RGB frame:
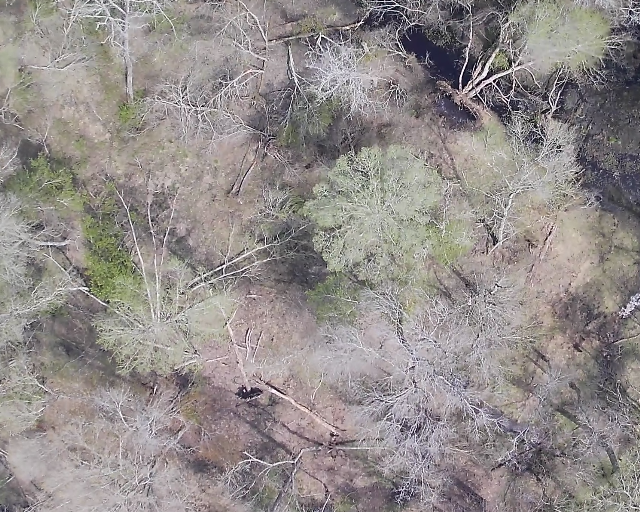
Thermal frame:
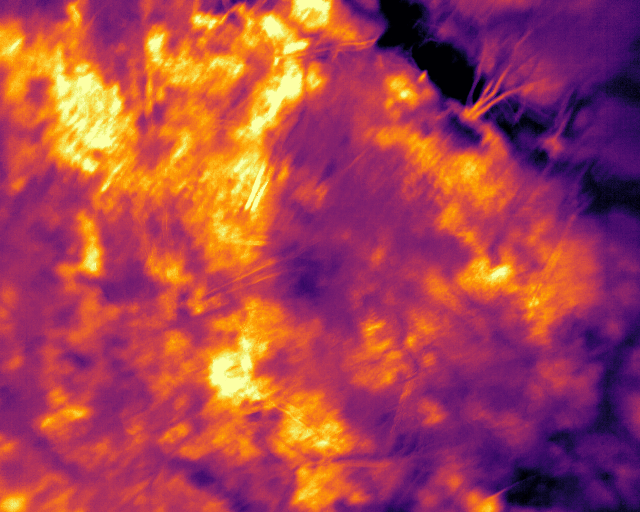
Captured: 2026-02-26 03:45:47
Pixels at or above 80 °C: 0 (fraction of frame: 0)